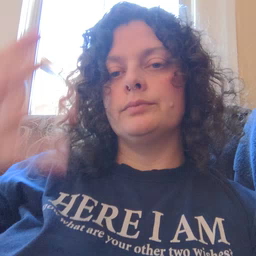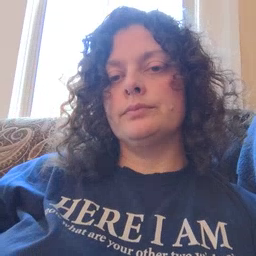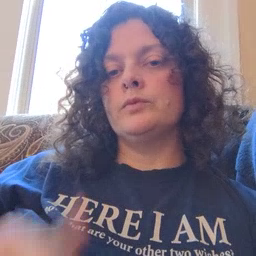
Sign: toy